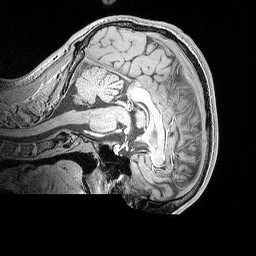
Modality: MP2RAGE
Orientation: sagittal
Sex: male
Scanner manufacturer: siemens
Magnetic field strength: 3 T
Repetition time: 5 s
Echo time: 0.00292 s